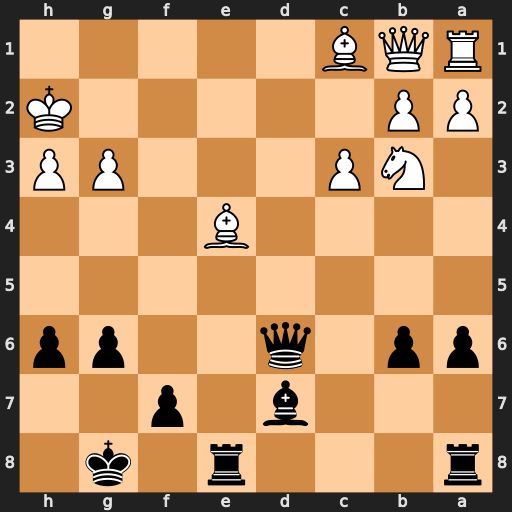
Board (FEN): r3r1k1/3b1p2/pp1q2pp/8/4B3/1NP3PP/PP5K/RQB5
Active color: b
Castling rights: -
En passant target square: -
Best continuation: Qe7 Bxh6 Qxe4 Qxe4 Rxe4